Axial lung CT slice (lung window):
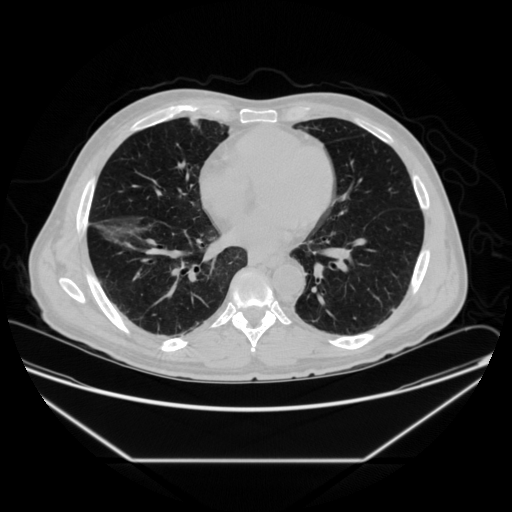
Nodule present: no